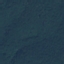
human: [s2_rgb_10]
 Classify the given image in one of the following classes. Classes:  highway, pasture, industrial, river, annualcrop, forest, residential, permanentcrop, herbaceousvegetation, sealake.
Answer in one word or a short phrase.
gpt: Forest